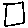
Label: square